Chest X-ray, PA view. Patient: 49 years old, sex F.
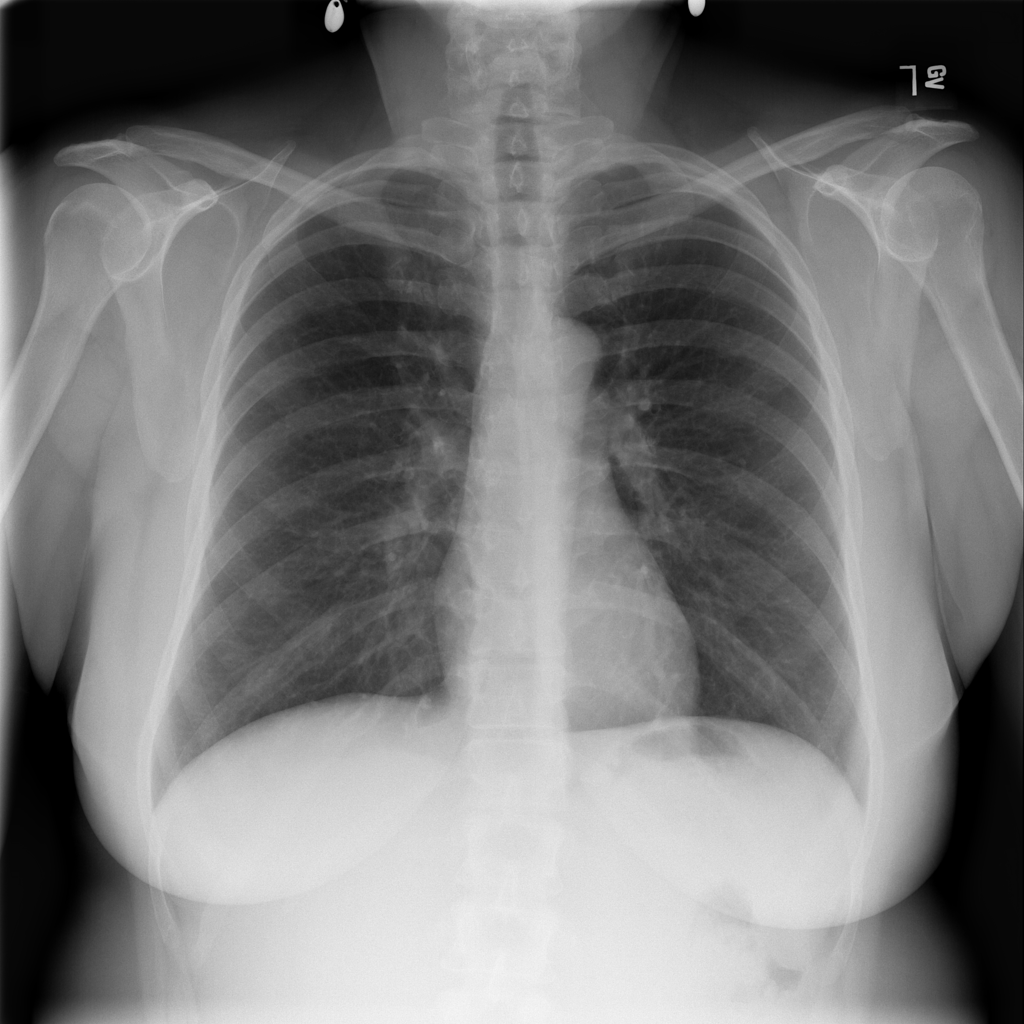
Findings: No Finding